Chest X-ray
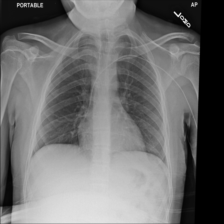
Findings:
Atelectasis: negative
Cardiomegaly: negative
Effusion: negative
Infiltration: negative
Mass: negative
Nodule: negative
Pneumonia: negative
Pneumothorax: negative
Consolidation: negative
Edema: negative
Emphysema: negative
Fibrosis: negative
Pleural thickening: negative
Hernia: negative